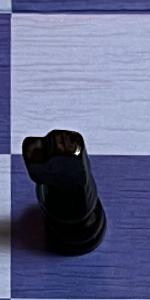
Label: Knight_Black